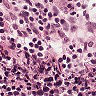
Metastatic tissue present: no